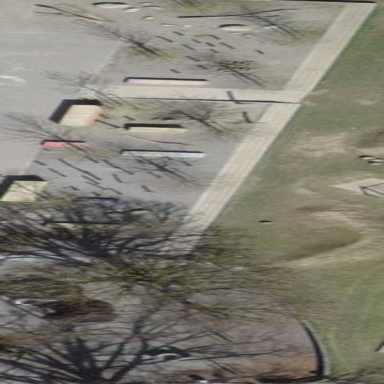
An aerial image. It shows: Playground area for leisure activities on the land.